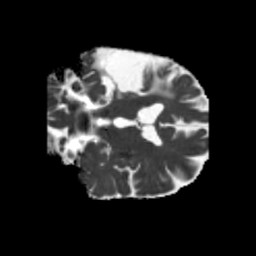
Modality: MD
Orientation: coronal
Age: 58
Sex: male
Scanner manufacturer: siemens
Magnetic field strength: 3 T
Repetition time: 5.25 s
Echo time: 0.08 s